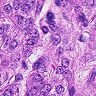
Metastatic tissue present: yes